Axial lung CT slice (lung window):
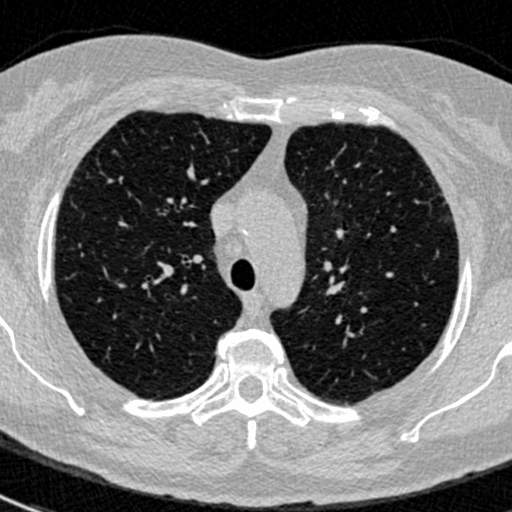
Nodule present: no